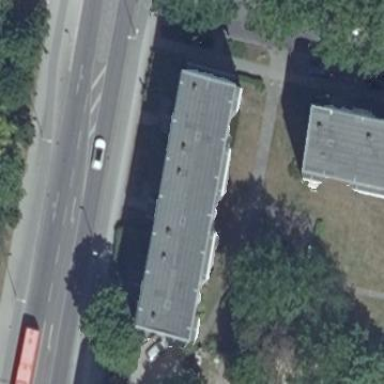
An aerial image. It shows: White apartment building with flat roof made of gray tar paper.